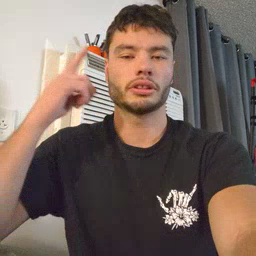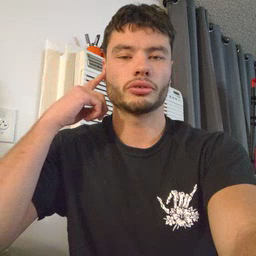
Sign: ear